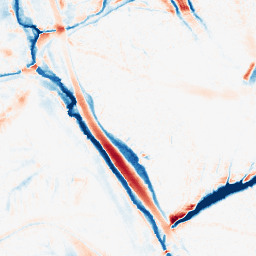
Category: morphological
Decomposition family: morphological_ellipse
Decomposition parameters: operation: average
width: 20
height: 30
Upsampling method: quintic
Upsampling parameters: scale: 2
Upsampling scale: 2